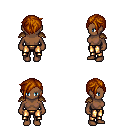
a pixel art fantasy rpg character, female body template, human, dark skin, leather shoulder armor, gold greaves, brunette pixie cut hairstyle, four views (front, back, left, right), 2x2 character sprite sheet, small pixel art, hard edges, no anti-aliasing